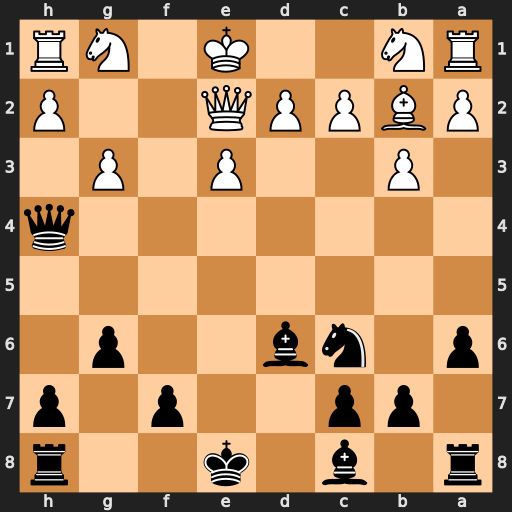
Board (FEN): r1b1k2r/1pp2p1p/p1nb2p1/8/7q/1P2P1P1/PBPPQ2P/RN2K1NR
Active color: b
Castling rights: KQkq
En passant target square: -
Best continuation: Bxg3+ hxg3 Qxh1